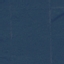
Label: Forest